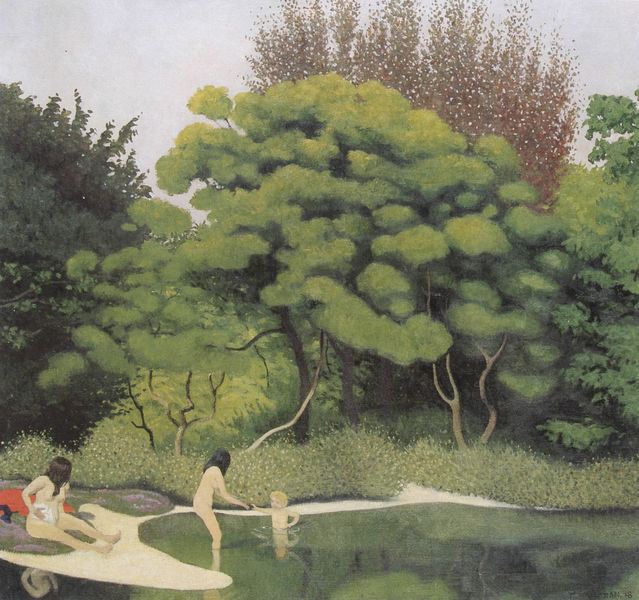
Titel: Waldsee mit Badenden
Künstler: Félix Vallotton
Standort: Wallisellen
Institution: Sammlung W. und H. Zehnder
Schlagwörter: akt, baum, blau, blätter, dunkel, felsen, gemälde, haut, himmel, körper, laub, nackt, schatten, wasser, weiß, baden, badende, baumstämme, bäume, fluss, frauen, grün, landschaft, menschen, mädchen, sand, see, sitzen, teich, ufer, äste, blume, blumen, braun, brust, bunt, busen, femmes, frankreich, frau, grau, haar, hell, hintergrund, licht, orange, reden, schwarz, vordergrund, blüte, blüten, gras, park, rasen, rot, tuch, wiese, flächig, blond, arm, arme, lang, stehen, steine, bild, porträt, ast, baumstamm, gräser, natur, spiegelung, stamm, strauch, weide, zweige, busch, büsche, gebüsch, gewässer, sträucher, wasserspiegelung, insel, haare, decke, familie, kind, mutter, blatt, pflanze, pflanzen, england, kontrast, krone, wald, kinder, weiher, engel, garten, beine, bein, brüste, farbig, ruhig, sommer, strand, welle, wellen, ruhe, liegen, jungen, laufen, tag, klein, vegetation, naiv, primitivismus, baby, figuren, stille, luft, stämme, duktus, sprechen, weib, weiber, spielen, freizeit, handtuch, muse, laken, nackte, junge, geschlecht, fein, baumkrone, rousseau, harmonie, bad, spiel, nacktheit, knabe, starnd, babys, badend, detailliert, frauena, idyll, jungs, klares wasser, linear, mädchden, nackig, nackr, planschen, porträts, schwimmen, schwimmreif, stillen, tageslicht, urlaub, nakt, gaugin, hilfe, reflex, paysage, bain, art deco, helfen, sonnen, riviere, enfant, nacktbaden, plage, baignade, haiti, spiegleung, spiegeung, serviette, gebsch, xserviette